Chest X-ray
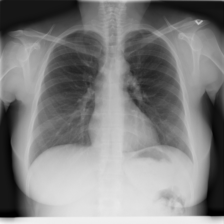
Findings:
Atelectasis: negative
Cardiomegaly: negative
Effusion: positive
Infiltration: negative
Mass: negative
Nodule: negative
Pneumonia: negative
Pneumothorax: negative
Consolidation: negative
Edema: negative
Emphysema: negative
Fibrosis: negative
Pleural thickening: negative
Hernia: negative